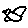
Label: bird